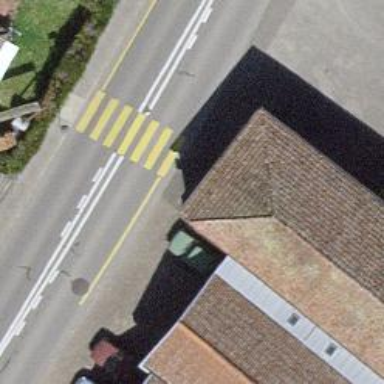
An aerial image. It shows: Marked road crossing.